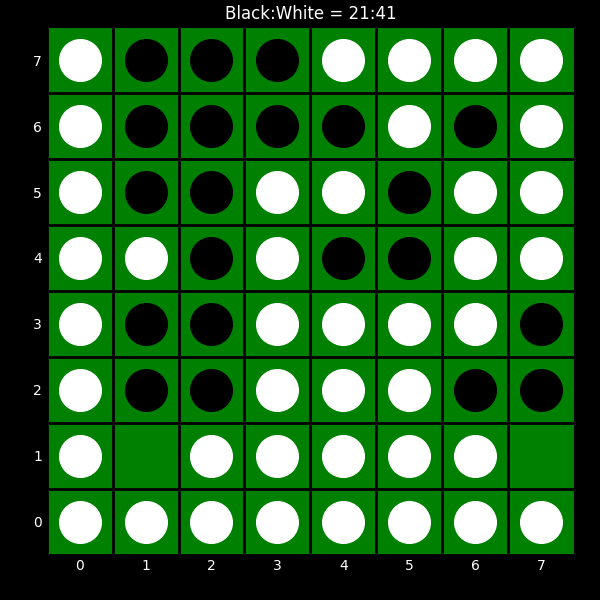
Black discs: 21
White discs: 41